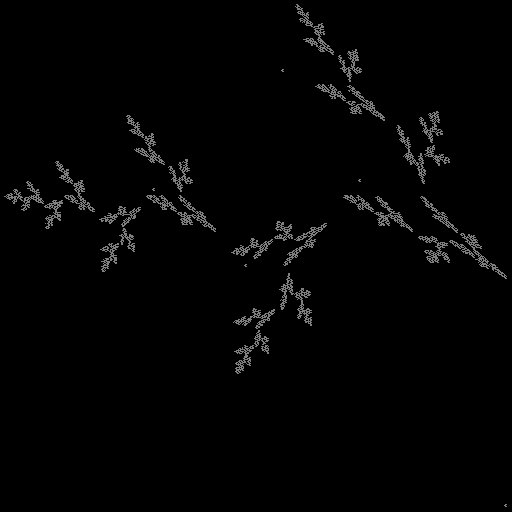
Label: bud